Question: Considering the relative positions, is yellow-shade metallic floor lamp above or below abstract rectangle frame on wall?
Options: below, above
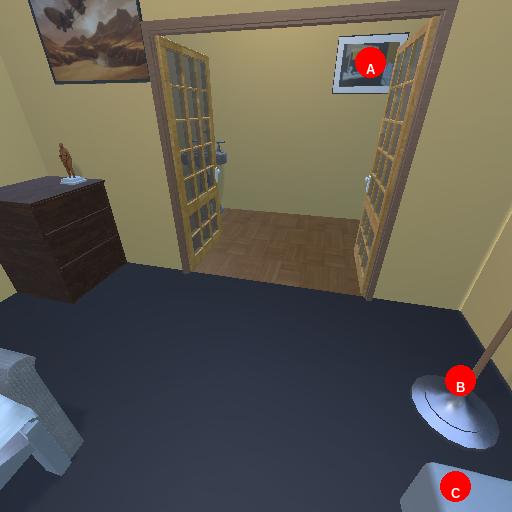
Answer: below